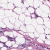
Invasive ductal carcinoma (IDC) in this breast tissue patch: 1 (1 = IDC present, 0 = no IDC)